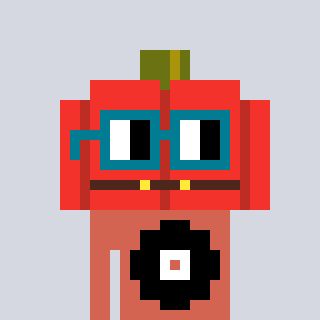
a pixel art character with square dark green glasses, a pumpkin-shaped head and a peachy-colored body on a cool background